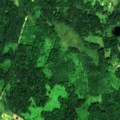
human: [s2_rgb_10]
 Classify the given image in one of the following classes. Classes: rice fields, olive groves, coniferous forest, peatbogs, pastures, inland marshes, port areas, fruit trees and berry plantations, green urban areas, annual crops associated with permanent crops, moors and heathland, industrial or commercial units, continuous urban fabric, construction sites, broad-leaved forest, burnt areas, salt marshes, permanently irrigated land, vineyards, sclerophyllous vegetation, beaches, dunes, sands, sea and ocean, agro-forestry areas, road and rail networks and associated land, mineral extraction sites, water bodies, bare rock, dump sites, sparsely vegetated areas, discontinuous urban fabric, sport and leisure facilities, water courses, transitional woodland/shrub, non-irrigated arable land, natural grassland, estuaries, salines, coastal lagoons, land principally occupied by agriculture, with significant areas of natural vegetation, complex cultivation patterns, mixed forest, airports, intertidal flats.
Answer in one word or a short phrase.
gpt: non-irrigated arable land, complex cultivation patterns, land principally occupied by agriculture, with significant areas of natural vegetation, mixed forest, transitional woodland/shrub